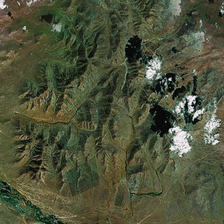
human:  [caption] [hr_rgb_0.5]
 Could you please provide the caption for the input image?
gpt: some white snows cover several small part of irregular green mountain .

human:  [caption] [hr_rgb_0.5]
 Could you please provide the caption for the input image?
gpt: many long mountain roads are on the green hills .

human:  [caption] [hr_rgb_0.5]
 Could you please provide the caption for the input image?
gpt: some white snows cover several small part of irregular green mountain .

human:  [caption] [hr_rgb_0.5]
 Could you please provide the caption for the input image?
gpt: the green hills are next to each other in an unbroken line .

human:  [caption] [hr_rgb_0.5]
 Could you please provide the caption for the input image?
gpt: the green hills are next to each other in an unbroken line .